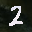
Label: 2